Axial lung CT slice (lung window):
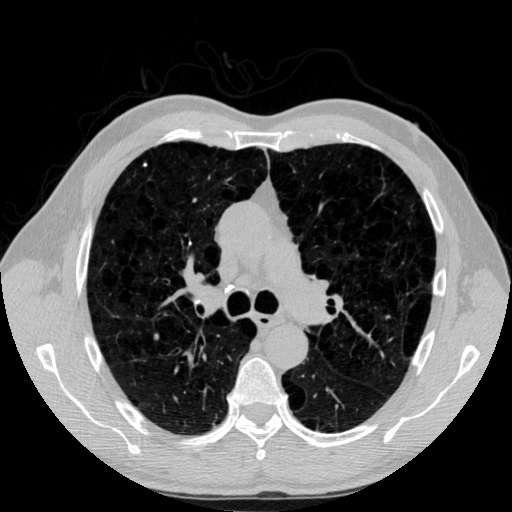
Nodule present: no